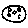
Label: moon